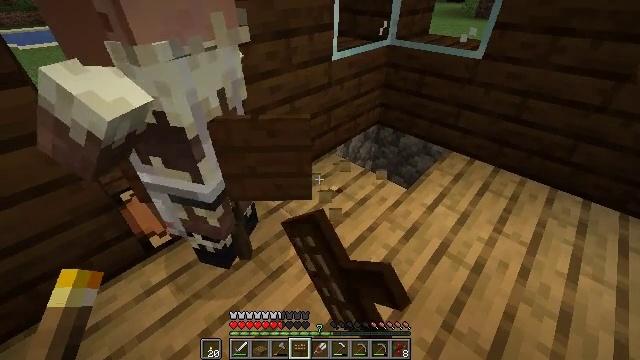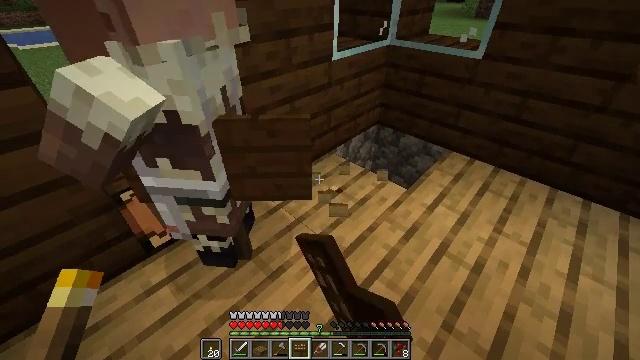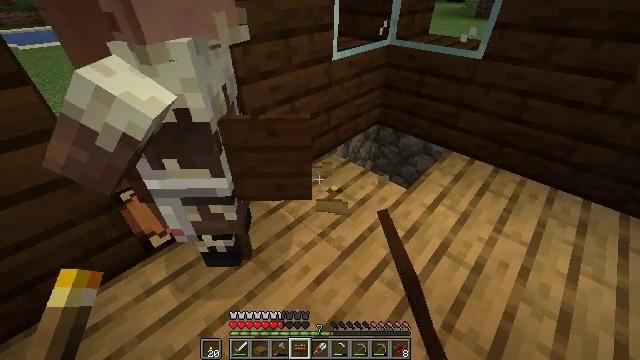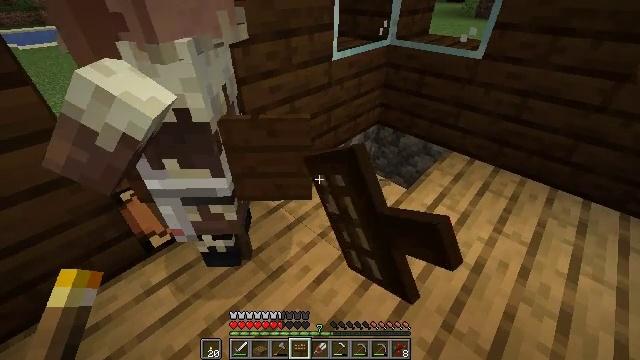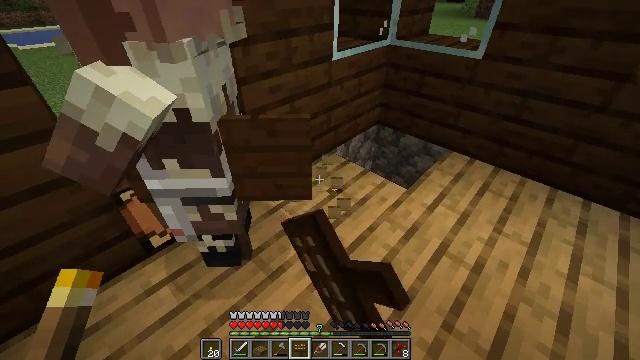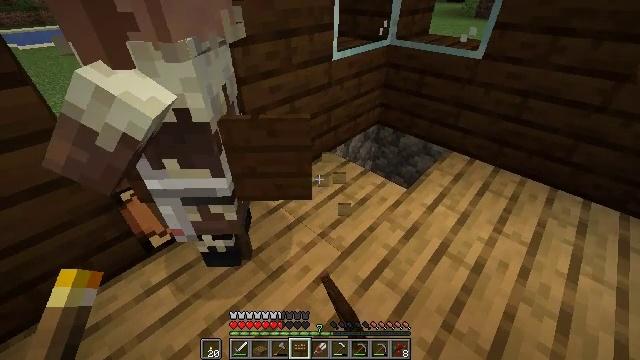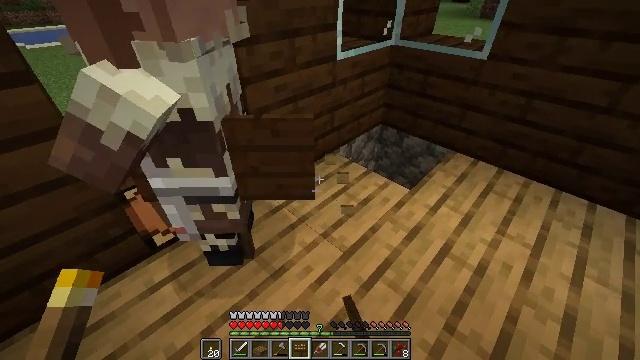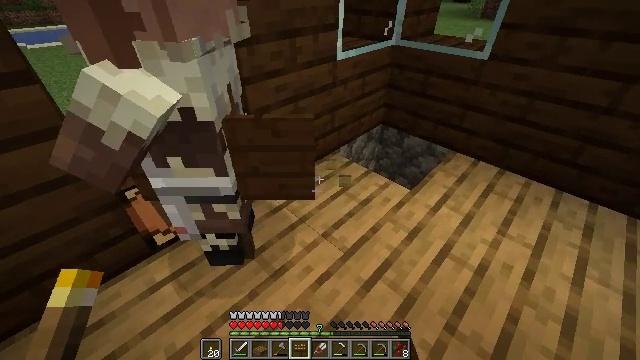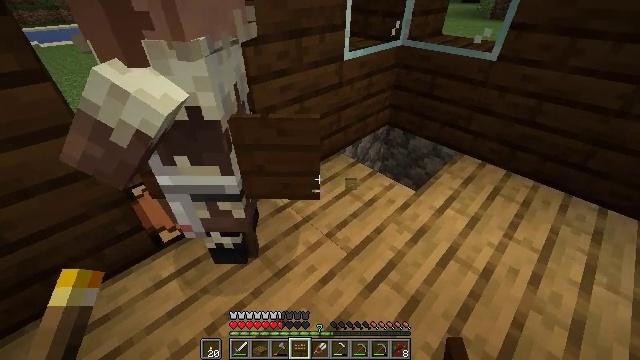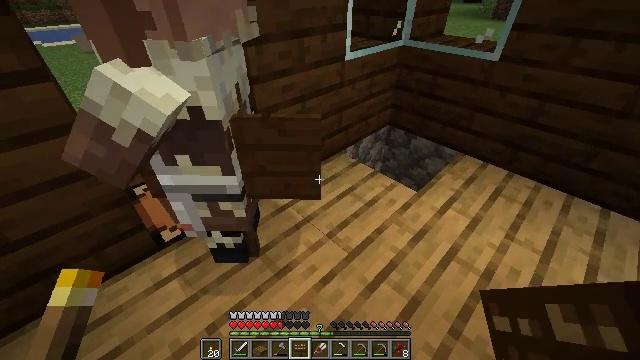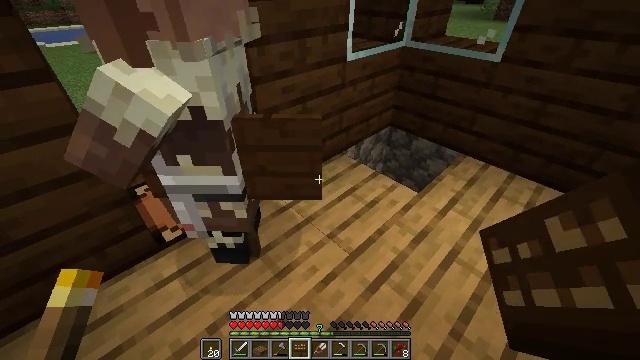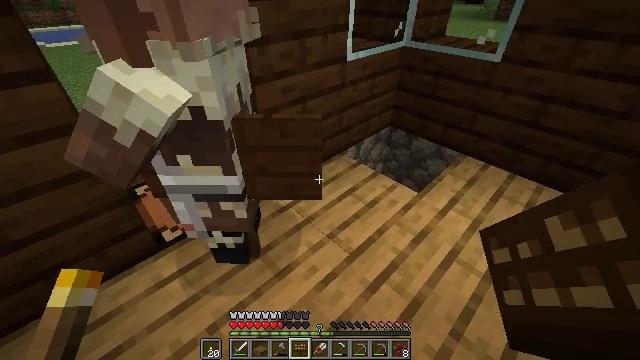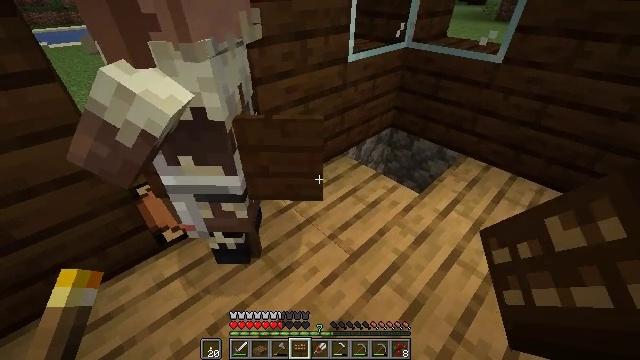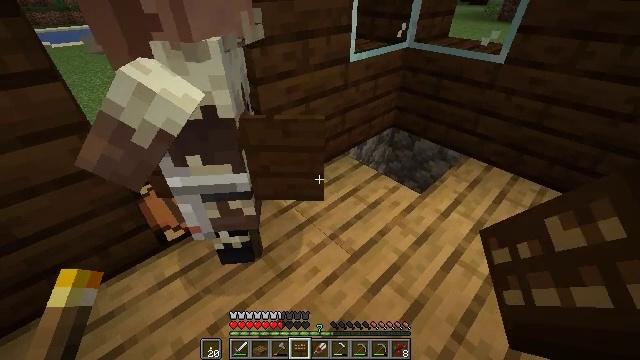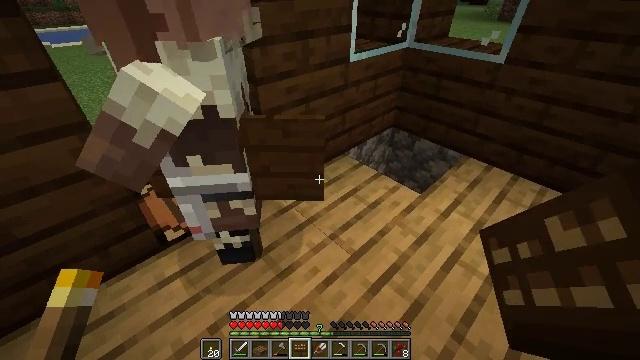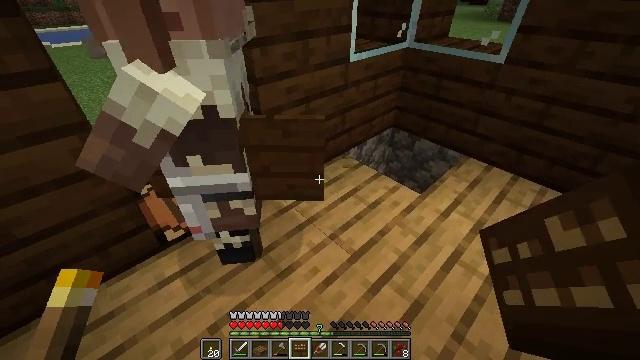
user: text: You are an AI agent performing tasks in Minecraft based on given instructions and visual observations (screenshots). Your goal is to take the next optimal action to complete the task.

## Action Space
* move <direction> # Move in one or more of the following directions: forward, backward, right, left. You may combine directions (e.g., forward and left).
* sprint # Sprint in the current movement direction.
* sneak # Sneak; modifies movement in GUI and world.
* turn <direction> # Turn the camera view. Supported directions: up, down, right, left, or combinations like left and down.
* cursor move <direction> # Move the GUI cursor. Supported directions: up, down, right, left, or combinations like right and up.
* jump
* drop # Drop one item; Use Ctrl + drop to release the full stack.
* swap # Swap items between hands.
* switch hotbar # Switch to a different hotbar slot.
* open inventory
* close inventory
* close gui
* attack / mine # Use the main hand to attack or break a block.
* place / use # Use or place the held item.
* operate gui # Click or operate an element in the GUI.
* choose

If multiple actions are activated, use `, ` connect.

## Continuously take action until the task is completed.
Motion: motion action
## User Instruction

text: Break the dark oak sign to collect it.
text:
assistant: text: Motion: attack / mine
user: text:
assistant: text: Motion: attack / mine
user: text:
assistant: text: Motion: attack / mine
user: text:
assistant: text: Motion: attack / mine
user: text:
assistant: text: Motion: no_op
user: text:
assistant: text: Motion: no_op
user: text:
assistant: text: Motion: no_op
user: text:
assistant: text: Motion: turn left
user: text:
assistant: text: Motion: no_op
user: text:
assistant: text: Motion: no_op
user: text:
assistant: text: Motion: no_op
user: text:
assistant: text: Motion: no_op
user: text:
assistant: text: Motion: no_op
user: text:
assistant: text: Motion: no_op
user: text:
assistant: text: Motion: attack / mine
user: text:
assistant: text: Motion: attack / mine
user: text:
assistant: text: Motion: attack / mine
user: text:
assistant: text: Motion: attack / mine
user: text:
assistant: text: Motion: attack / mine
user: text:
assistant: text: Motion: attack / mine
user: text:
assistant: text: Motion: attack / mine
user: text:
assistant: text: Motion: attack / mine
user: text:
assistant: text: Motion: attack / mine
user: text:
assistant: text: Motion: no_op
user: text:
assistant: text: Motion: no_op
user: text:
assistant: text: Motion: turn left
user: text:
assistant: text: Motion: no_op
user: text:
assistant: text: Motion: no_op
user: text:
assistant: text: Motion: no_op
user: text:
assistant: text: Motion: no_op